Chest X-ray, AP view. Patient: 65 years old, sex M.
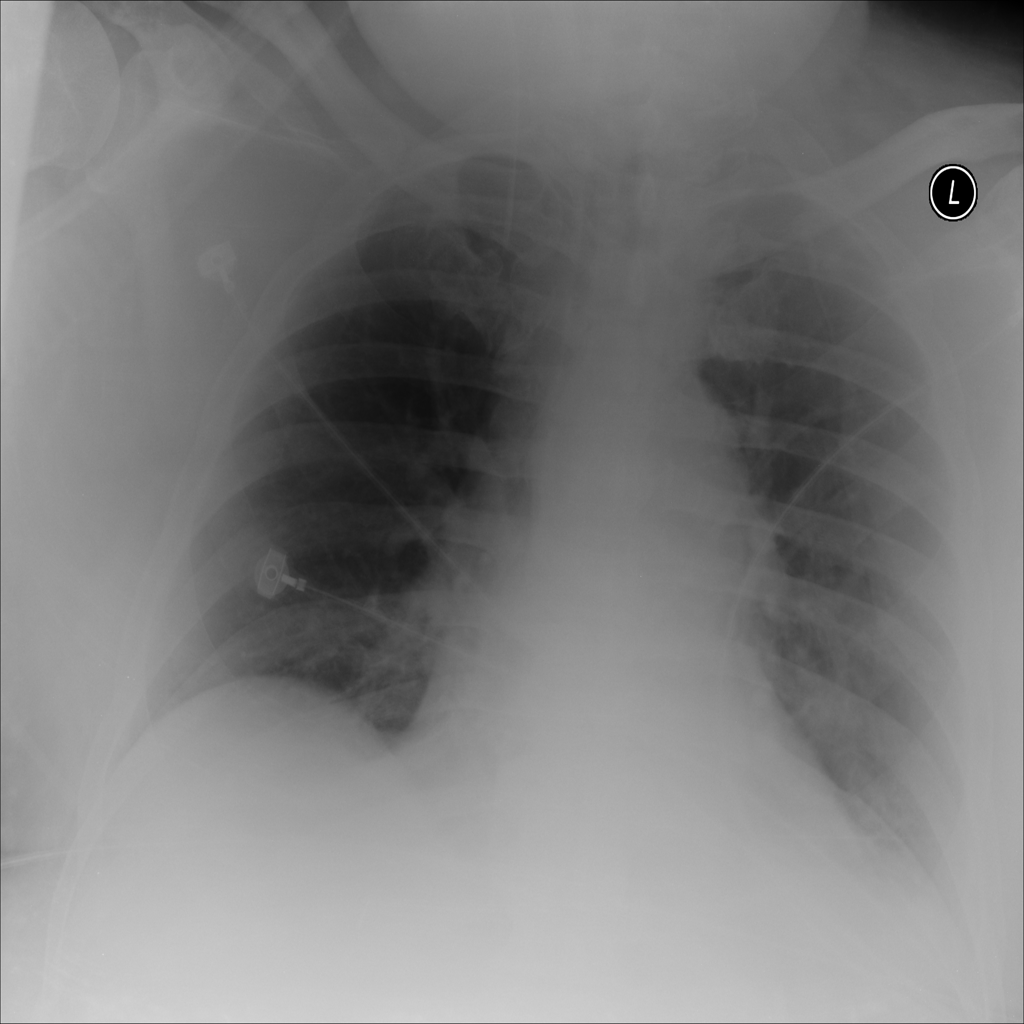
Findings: Atelectasis, Infiltration